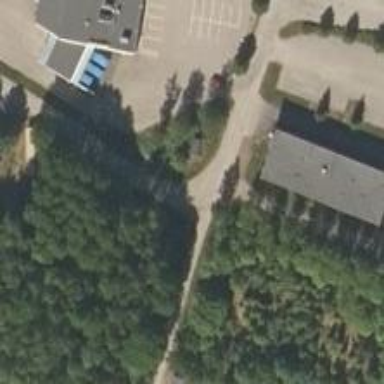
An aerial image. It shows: Distribution substation building serving as sub-station.